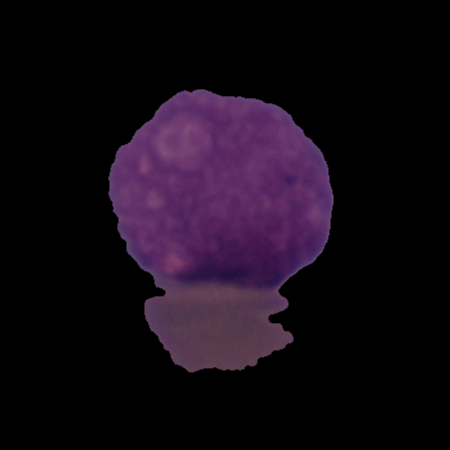
Label: cancer